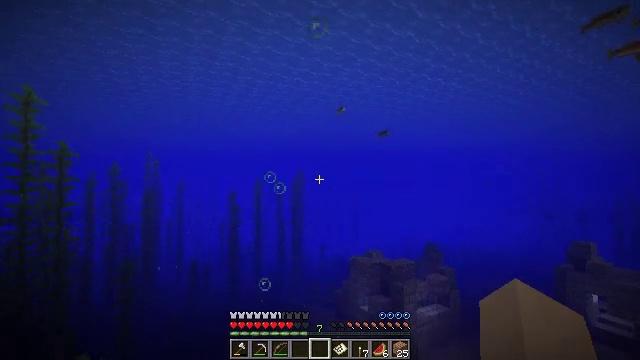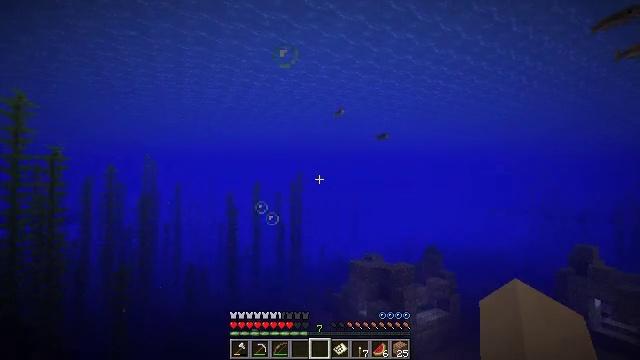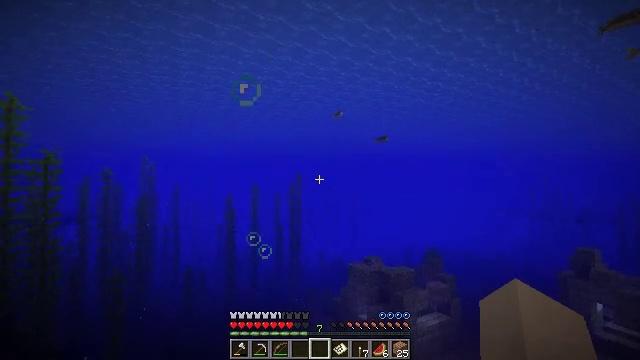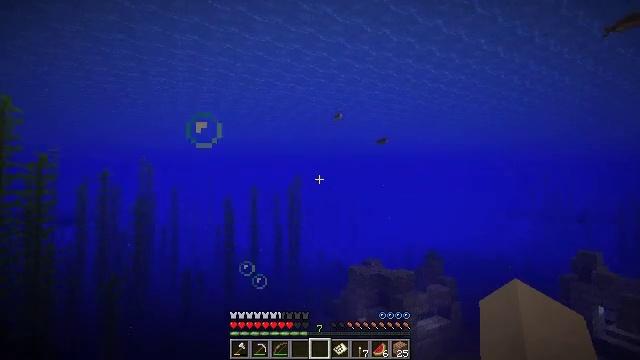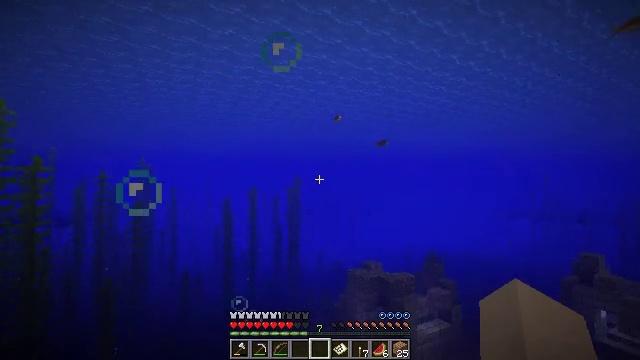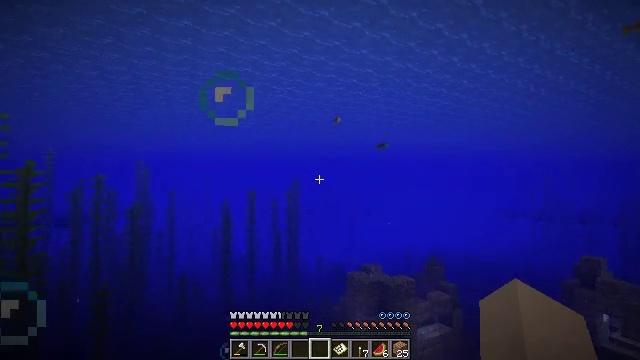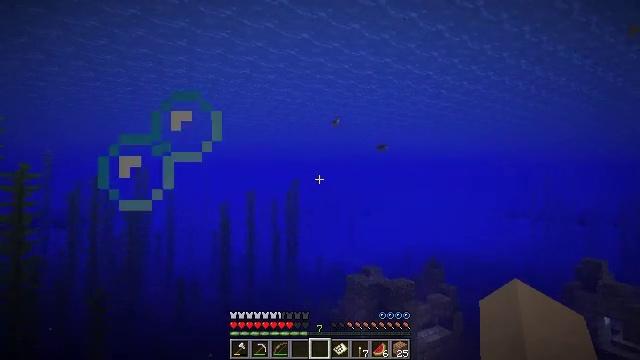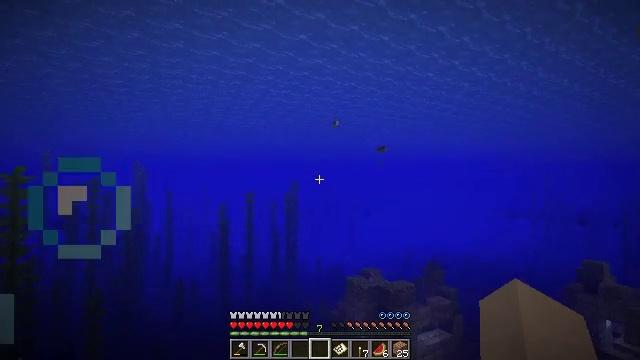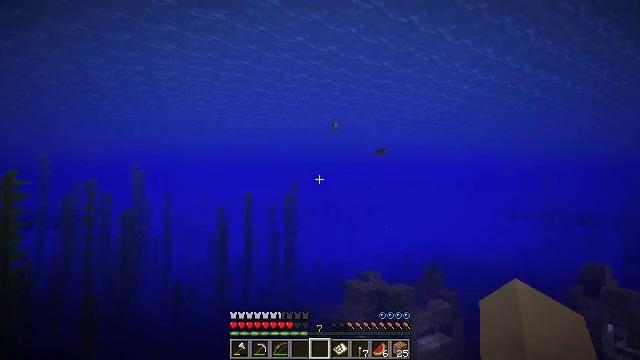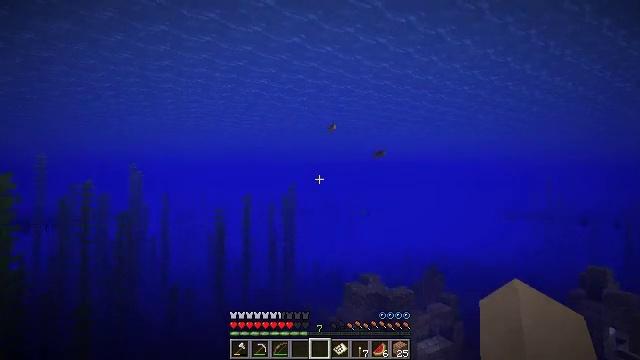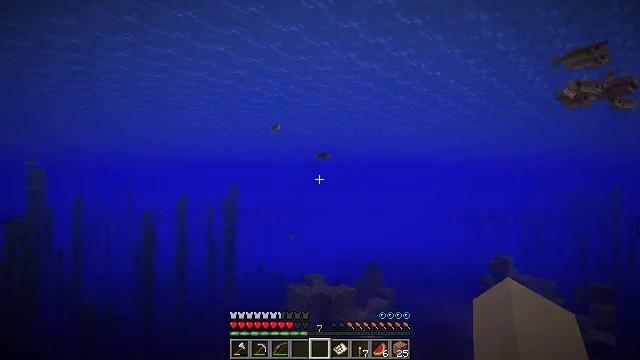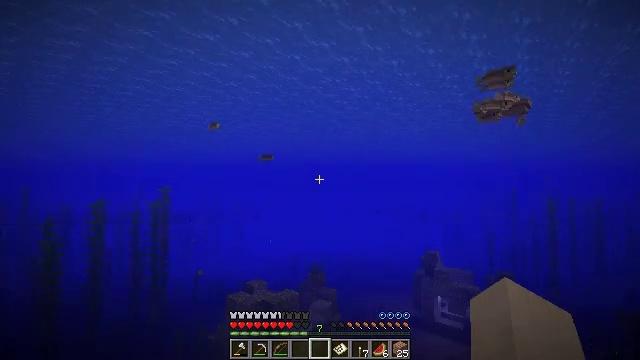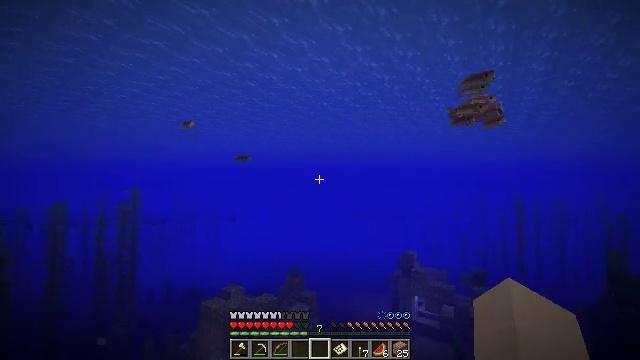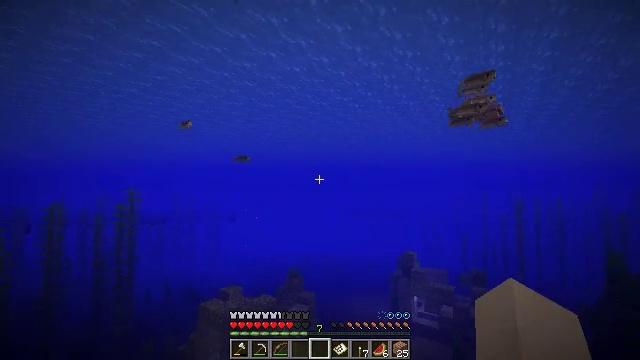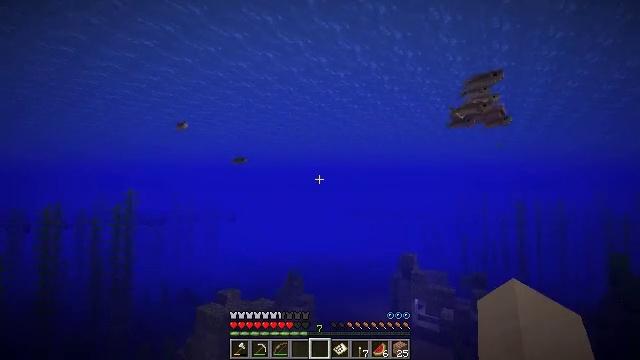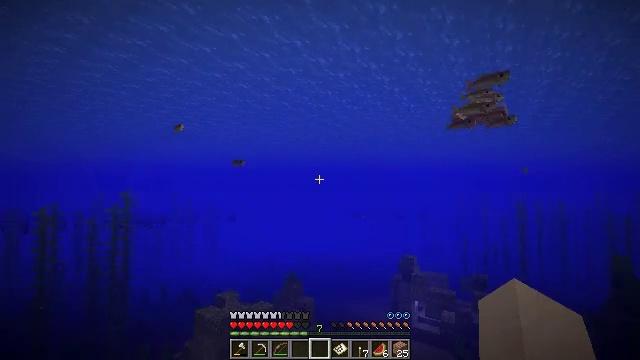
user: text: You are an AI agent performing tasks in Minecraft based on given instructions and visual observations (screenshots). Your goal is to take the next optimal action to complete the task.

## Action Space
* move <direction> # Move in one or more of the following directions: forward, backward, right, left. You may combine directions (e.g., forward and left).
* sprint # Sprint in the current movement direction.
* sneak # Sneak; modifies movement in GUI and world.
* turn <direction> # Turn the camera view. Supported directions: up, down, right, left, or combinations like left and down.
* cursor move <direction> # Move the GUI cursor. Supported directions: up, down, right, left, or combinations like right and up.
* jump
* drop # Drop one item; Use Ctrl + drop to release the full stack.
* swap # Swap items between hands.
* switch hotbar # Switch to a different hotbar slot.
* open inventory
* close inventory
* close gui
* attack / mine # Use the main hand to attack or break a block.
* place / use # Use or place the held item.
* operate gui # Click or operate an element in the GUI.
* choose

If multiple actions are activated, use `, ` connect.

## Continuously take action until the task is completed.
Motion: motion action
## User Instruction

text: Catch and defeat a cod.
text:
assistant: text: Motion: move forward, sprint, jump
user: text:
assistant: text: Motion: move forward, sprint, jump
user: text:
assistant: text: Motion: move forward, sprint, jump
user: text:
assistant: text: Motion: move forward, sprint, jump
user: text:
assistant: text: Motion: move forward and move right, sprint, jump
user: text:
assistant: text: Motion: move forward and move right, sprint, jump
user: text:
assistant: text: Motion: move forward and move right, sprint, jump
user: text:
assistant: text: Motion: move forward and move right, sprint, jump
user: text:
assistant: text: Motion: move forward and move right, sprint, jump
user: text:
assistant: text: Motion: move forward and move right, sprint, turn right, jump
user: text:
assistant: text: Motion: move forward and move right, sprint, turn right, jump
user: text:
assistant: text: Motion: move forward and move right, sprint, turn right, jump
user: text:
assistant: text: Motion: move forward and move right, sprint, jump
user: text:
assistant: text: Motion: move forward, sprint, jump
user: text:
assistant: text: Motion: move forward, sprint, jump
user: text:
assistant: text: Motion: move forward, sprint, jump
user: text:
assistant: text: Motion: move forward, sprint, jump
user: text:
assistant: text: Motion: move forward, sprint, jump
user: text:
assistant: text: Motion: move forward, sprint, jump
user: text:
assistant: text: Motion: move forward, sprint, jump
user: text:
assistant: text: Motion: move forward and move right, sprint, turn right, jump
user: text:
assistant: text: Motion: move forward and move right, sprint, turn right, jump
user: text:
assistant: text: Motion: move forward and move right, sprint, jump
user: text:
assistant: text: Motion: move forward and move right, sprint, jump
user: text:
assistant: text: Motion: move forward, sprint, jump
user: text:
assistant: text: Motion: move forward, sprint, jump
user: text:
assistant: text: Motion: move forward, sprint, turn right, jump
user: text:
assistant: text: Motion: move forward, sprint, jump
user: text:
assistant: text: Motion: move forward, sprint, jump
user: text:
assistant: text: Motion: move forward, sprint, jump